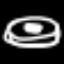
Label: donut